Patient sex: F
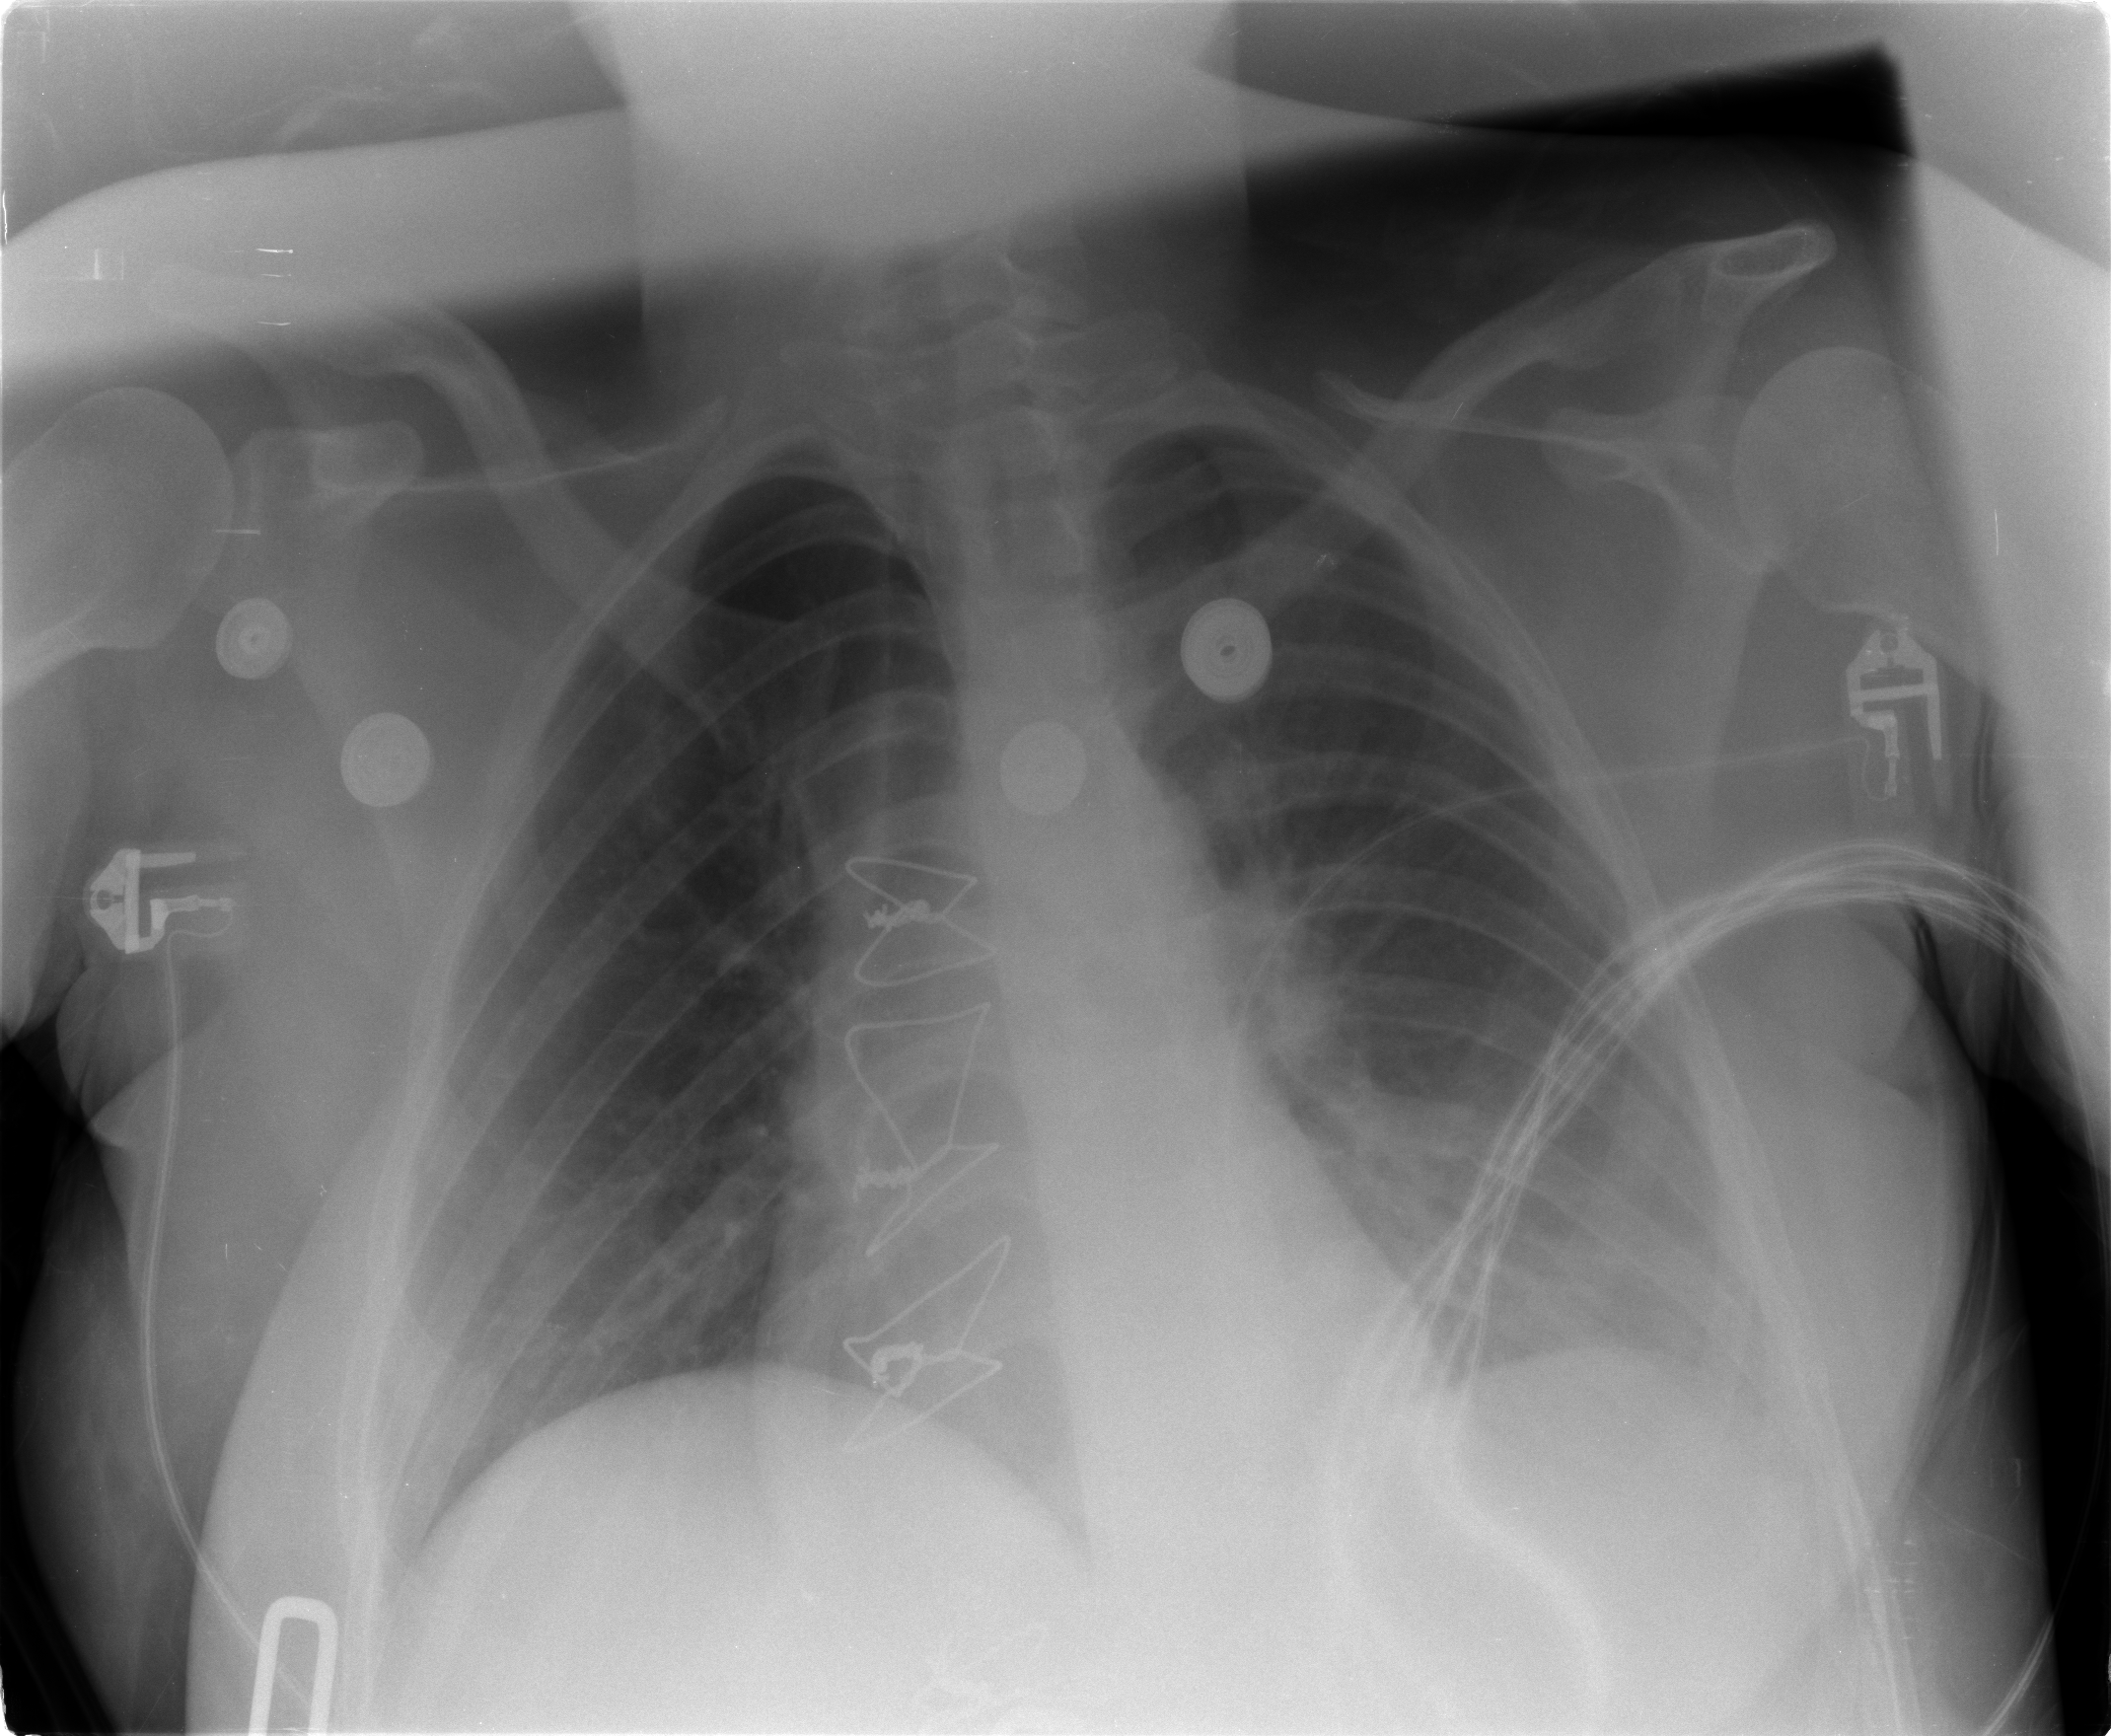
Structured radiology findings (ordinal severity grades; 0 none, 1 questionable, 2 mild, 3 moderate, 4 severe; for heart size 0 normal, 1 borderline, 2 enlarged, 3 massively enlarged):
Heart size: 2
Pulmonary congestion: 2
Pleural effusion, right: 0
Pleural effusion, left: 1
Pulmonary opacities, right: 0
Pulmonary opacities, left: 0
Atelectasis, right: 0
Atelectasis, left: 2